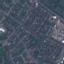
Land use / land cover: Residential